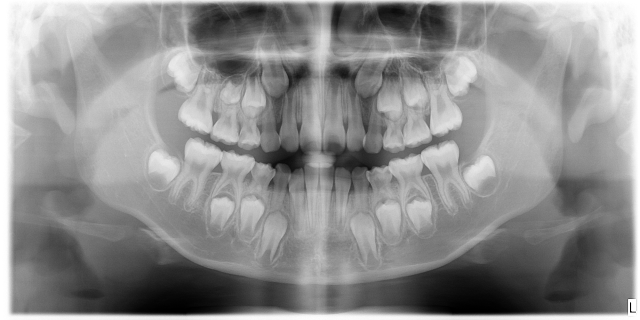
child